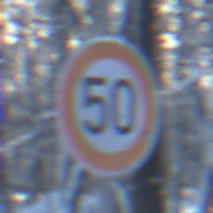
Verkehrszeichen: Geschwindigkeit50
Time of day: MorningAfternoon
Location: Outdoor (Nature)
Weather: Clear
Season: Winter
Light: Natural